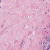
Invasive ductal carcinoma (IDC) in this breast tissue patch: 0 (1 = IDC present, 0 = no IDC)